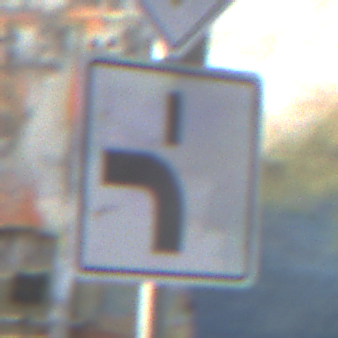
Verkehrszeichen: VerlaufVorfahrtsstrasse5
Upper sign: Vorfahrtsstrasse
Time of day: MorningAfternoon
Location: Outdoor (Urban)
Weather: PartlyCloudy
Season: NotSpecified
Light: Natural